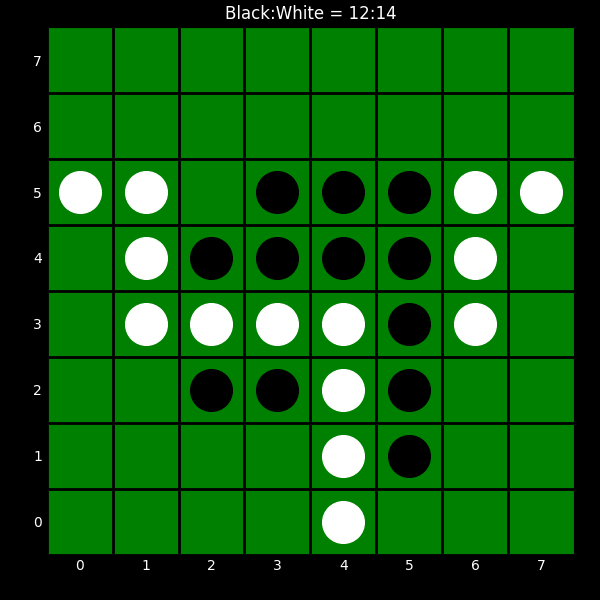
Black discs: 12
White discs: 14